Interaction volume radius: 10 \u00c5
Interaction volume height: 20 \u00c5
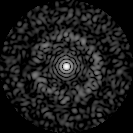
Disorder parameter: 0.8638